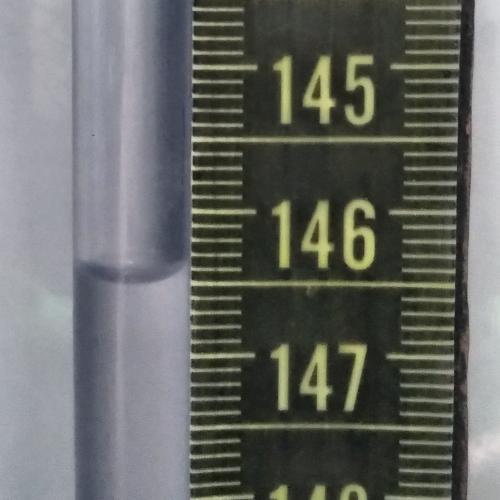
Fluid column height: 146.5 cm